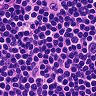
Metastatic tissue present: no